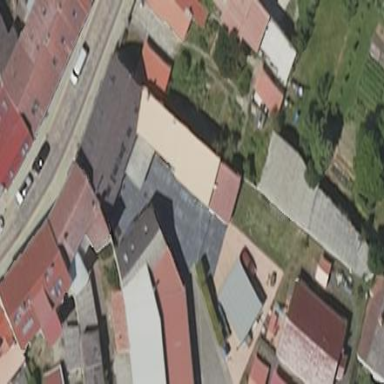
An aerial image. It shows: Shed.